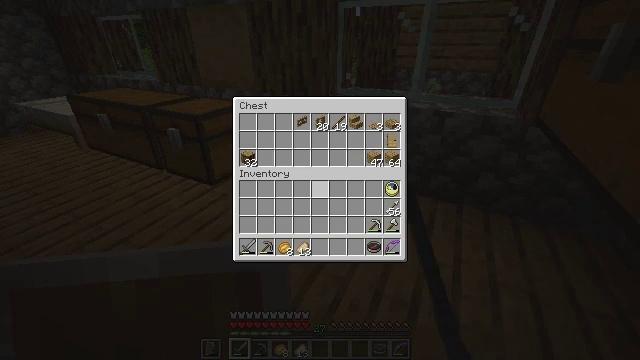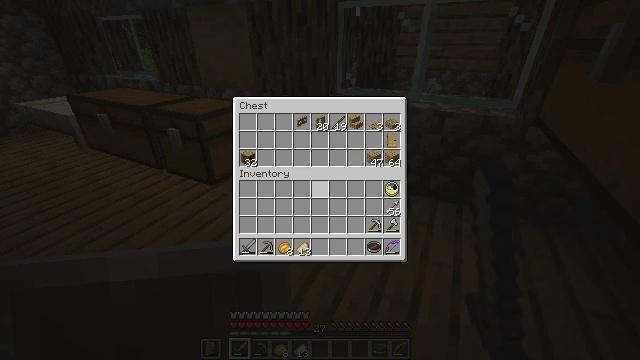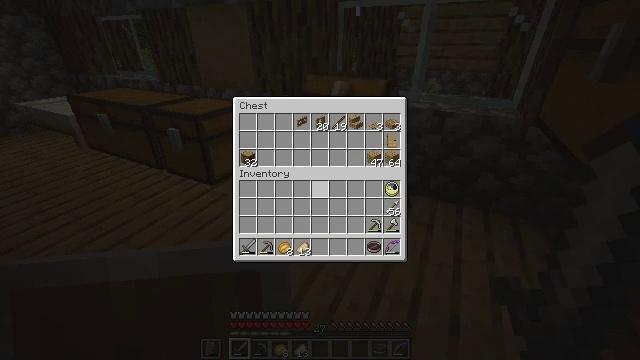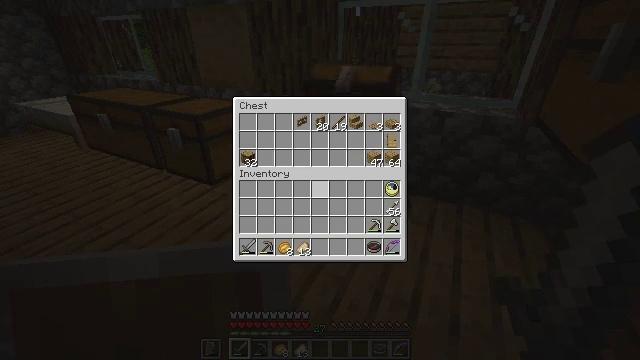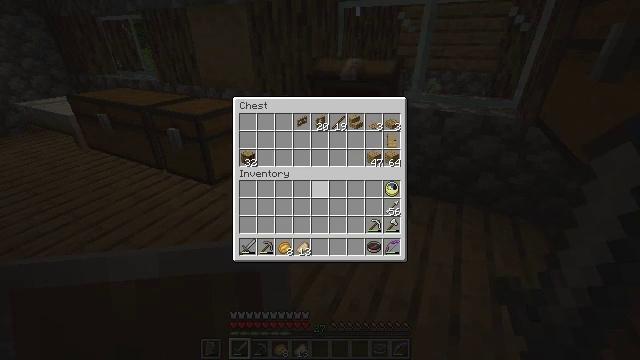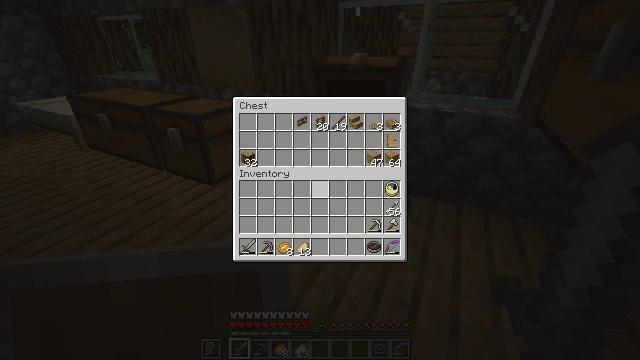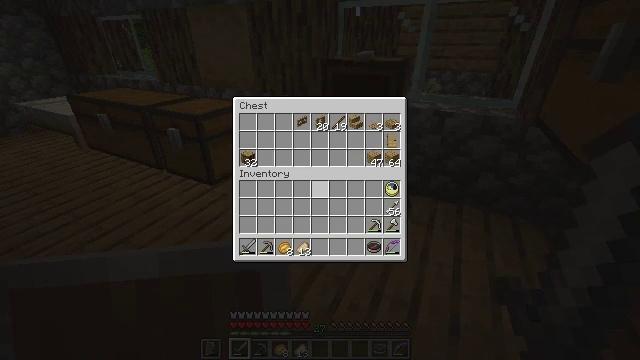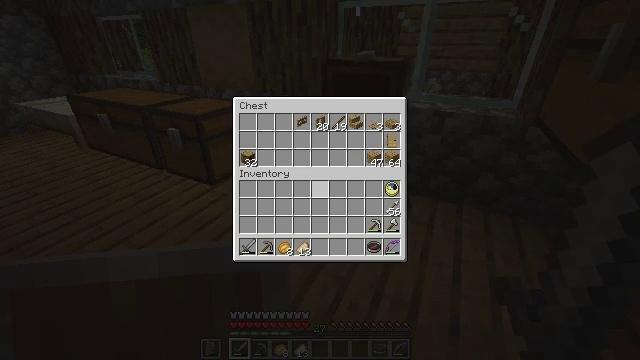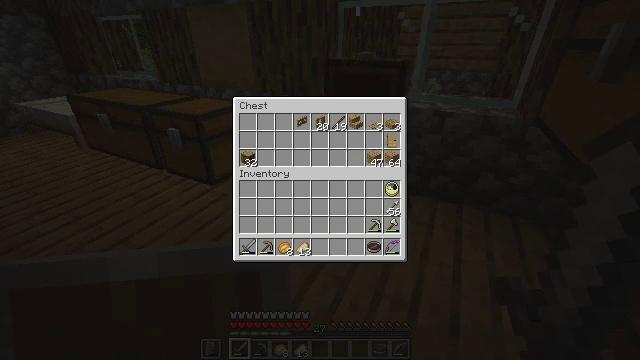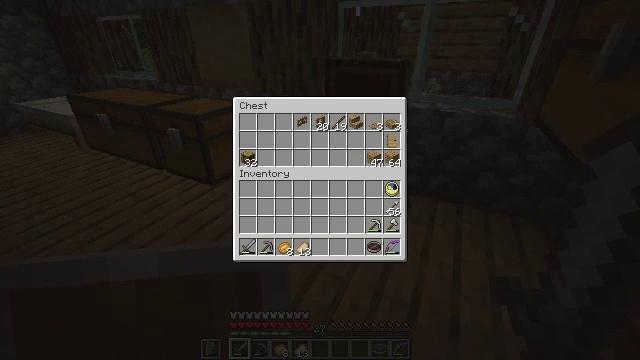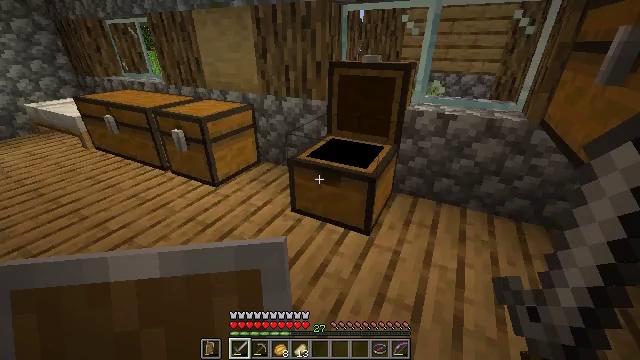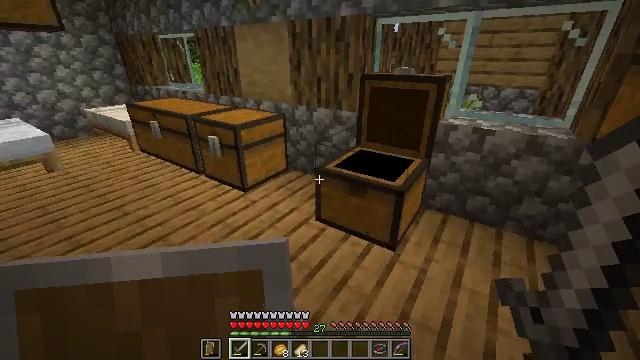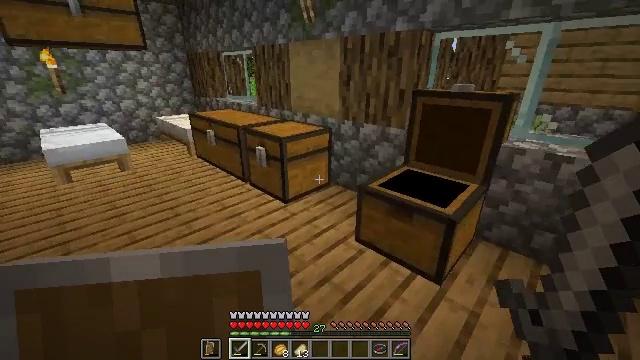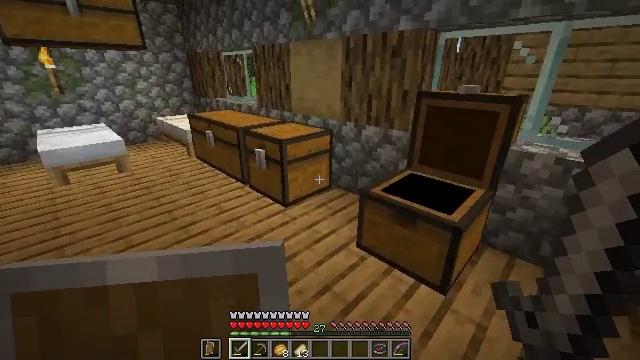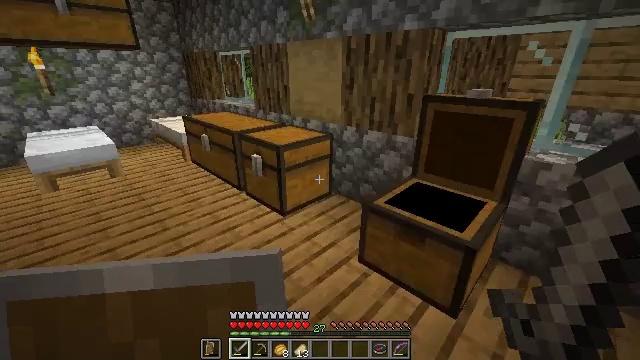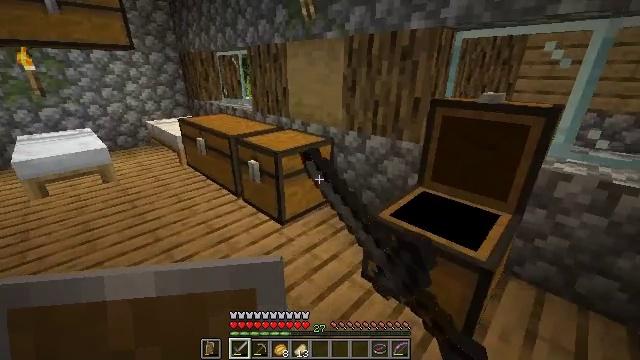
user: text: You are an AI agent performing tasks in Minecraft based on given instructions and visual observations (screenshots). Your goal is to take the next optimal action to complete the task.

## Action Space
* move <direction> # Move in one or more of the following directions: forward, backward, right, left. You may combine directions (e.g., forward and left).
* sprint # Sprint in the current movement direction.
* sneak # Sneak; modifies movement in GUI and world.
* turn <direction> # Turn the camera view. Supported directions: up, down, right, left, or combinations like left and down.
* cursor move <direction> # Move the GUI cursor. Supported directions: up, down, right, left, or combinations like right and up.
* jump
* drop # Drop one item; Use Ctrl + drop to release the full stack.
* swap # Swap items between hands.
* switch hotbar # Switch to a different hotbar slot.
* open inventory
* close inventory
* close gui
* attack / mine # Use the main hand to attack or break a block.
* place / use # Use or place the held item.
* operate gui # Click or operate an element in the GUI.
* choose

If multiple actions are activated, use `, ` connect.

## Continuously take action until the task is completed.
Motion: motion action
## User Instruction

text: Retrieve the white bed for later use.
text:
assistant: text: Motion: no_op
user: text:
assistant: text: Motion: no_op
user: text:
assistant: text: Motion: no_op
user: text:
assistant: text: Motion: no_op
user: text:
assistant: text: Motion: no_op
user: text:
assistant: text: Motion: no_op
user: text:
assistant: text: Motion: no_op
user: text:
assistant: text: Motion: no_op
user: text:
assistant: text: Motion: no_op
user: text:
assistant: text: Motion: close inventory
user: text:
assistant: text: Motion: turn left and up, close inventory
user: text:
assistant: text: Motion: move forward, turn left and up, close inventory
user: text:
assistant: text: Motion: move forward
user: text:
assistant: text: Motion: move forward, use / place
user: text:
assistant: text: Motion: move forward, use / place
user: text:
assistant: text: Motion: use / place
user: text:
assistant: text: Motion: no_op
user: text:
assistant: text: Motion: no_op
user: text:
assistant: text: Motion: open gui
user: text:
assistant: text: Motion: no_op
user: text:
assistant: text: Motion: no_op
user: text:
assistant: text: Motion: no_op
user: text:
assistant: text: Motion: no_op
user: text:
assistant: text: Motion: no_op
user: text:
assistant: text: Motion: no_op
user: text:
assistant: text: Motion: no_op
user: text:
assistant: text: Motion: no_op
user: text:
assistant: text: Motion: no_op
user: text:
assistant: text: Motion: turn left and up, close gui
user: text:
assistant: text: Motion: move forward, turn left and up, open inventory